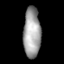
Tissue: lung
Cell type: Epithelial cells
Senescence score: 0.1812
Nuclear area (px): 851
Mean DAPI intensity: 160.565